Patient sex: M
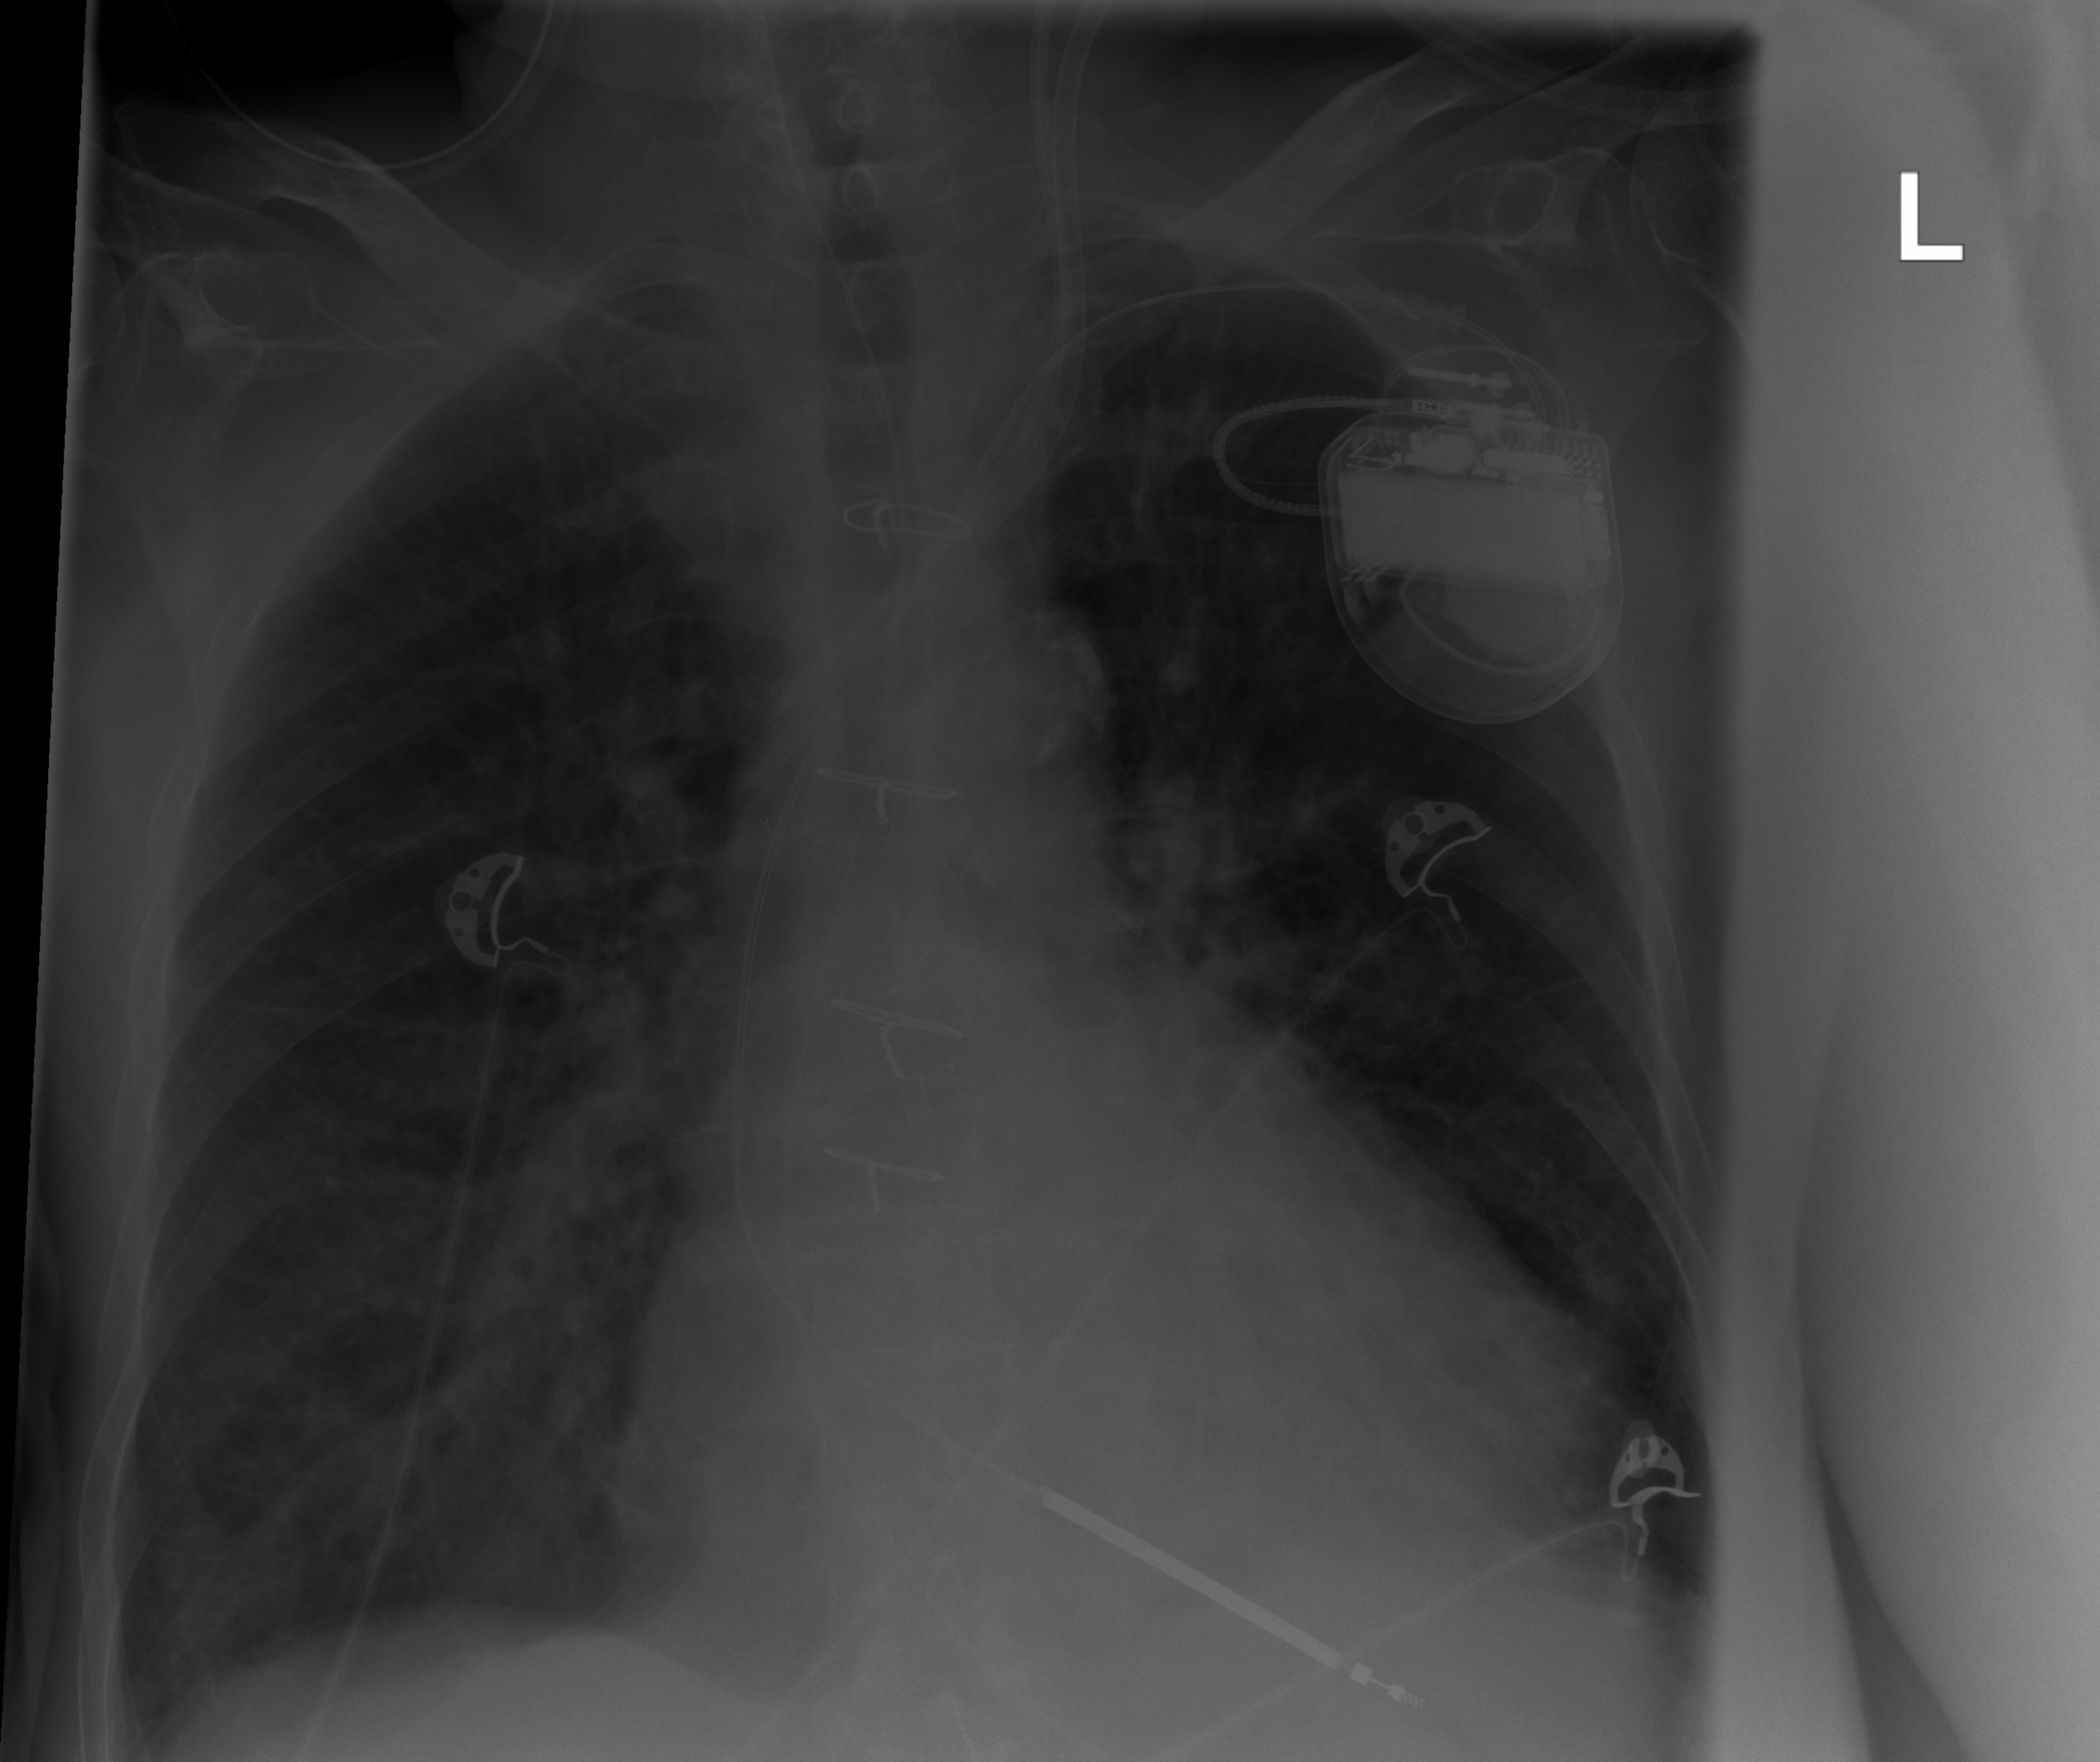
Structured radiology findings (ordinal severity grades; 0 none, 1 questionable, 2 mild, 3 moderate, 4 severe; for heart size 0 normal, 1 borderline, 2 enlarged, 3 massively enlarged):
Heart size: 1
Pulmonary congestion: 2
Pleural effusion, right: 0
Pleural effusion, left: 0
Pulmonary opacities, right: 0
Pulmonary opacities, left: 0
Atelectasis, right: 0
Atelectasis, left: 0